Question: For iOS 7 and iOS 8, we're implementing these things that look like drop-downs, but each just launch a modal window.

What makes more sense, using 3 UIButtons, 3 UITableViews with 1 row, or something else? In the past, there would be more than one of these all lined up, so I would put them in a UITableView and set the accessoryView of the UITableViewCell. Using the cell was nice, but three UITableViews seem like overkill here and a maintenance hassel.
The closest post I found regarding this was one about using an <URL>
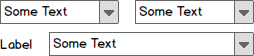
Answer: I don't see any advantage to using a UITableView or a UITableViewCell. I think this is clearly a case for three UIButtons. You can set constraints to keep them nice and clean. One cool thing that might be worth investigating is using a unicode character for the downward arrow. That way you could have the tap feedback on the whole "thing" as you called it.